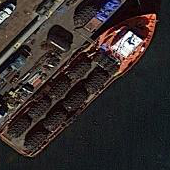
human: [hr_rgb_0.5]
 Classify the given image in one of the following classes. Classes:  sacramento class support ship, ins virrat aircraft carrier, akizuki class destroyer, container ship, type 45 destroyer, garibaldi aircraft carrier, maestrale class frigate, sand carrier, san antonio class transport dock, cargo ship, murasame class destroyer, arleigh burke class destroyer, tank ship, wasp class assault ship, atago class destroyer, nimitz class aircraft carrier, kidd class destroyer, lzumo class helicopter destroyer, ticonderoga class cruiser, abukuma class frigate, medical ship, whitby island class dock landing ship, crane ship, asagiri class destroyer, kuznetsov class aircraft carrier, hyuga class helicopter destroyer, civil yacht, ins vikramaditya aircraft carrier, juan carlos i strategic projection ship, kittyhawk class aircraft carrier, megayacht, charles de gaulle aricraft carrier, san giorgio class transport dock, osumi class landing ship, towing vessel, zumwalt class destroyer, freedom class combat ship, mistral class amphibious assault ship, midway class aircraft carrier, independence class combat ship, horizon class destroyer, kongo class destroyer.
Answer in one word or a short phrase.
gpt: Cargo ship